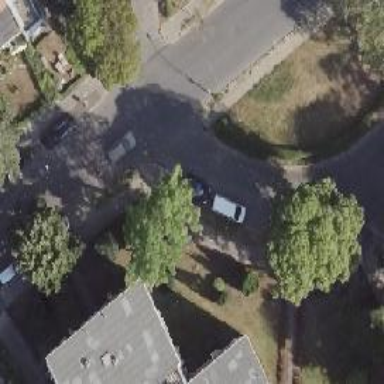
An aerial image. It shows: Sidewalk.